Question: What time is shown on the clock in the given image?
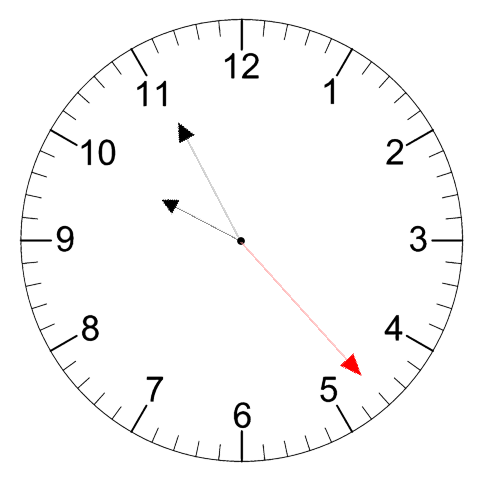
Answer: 09:55:23